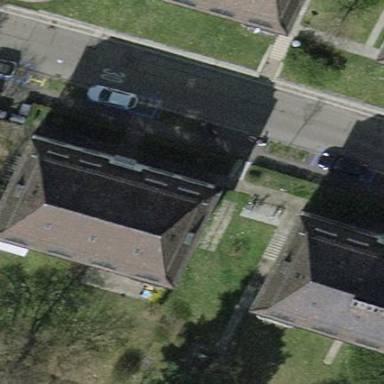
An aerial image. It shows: Charming apartments building with mansard roof design.